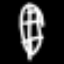
Label: leaf